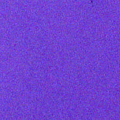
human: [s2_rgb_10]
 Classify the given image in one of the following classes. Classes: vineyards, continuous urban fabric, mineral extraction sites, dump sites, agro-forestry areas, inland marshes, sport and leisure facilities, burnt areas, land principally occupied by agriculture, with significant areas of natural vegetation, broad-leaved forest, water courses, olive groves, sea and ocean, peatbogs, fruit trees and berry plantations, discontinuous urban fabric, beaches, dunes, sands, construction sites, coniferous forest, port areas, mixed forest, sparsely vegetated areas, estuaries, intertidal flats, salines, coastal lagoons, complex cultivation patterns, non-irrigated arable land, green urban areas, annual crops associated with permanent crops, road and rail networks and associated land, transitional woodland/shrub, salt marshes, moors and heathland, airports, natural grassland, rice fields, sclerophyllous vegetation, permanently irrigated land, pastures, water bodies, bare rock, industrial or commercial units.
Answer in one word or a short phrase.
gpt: water bodies